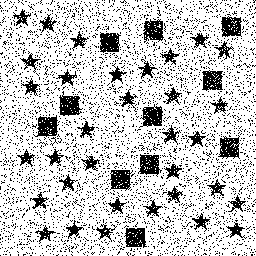
Squares: 11
Triangles: 0
Stars: 33
Total shapes: 44